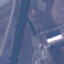
Land use / land cover class: River